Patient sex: M
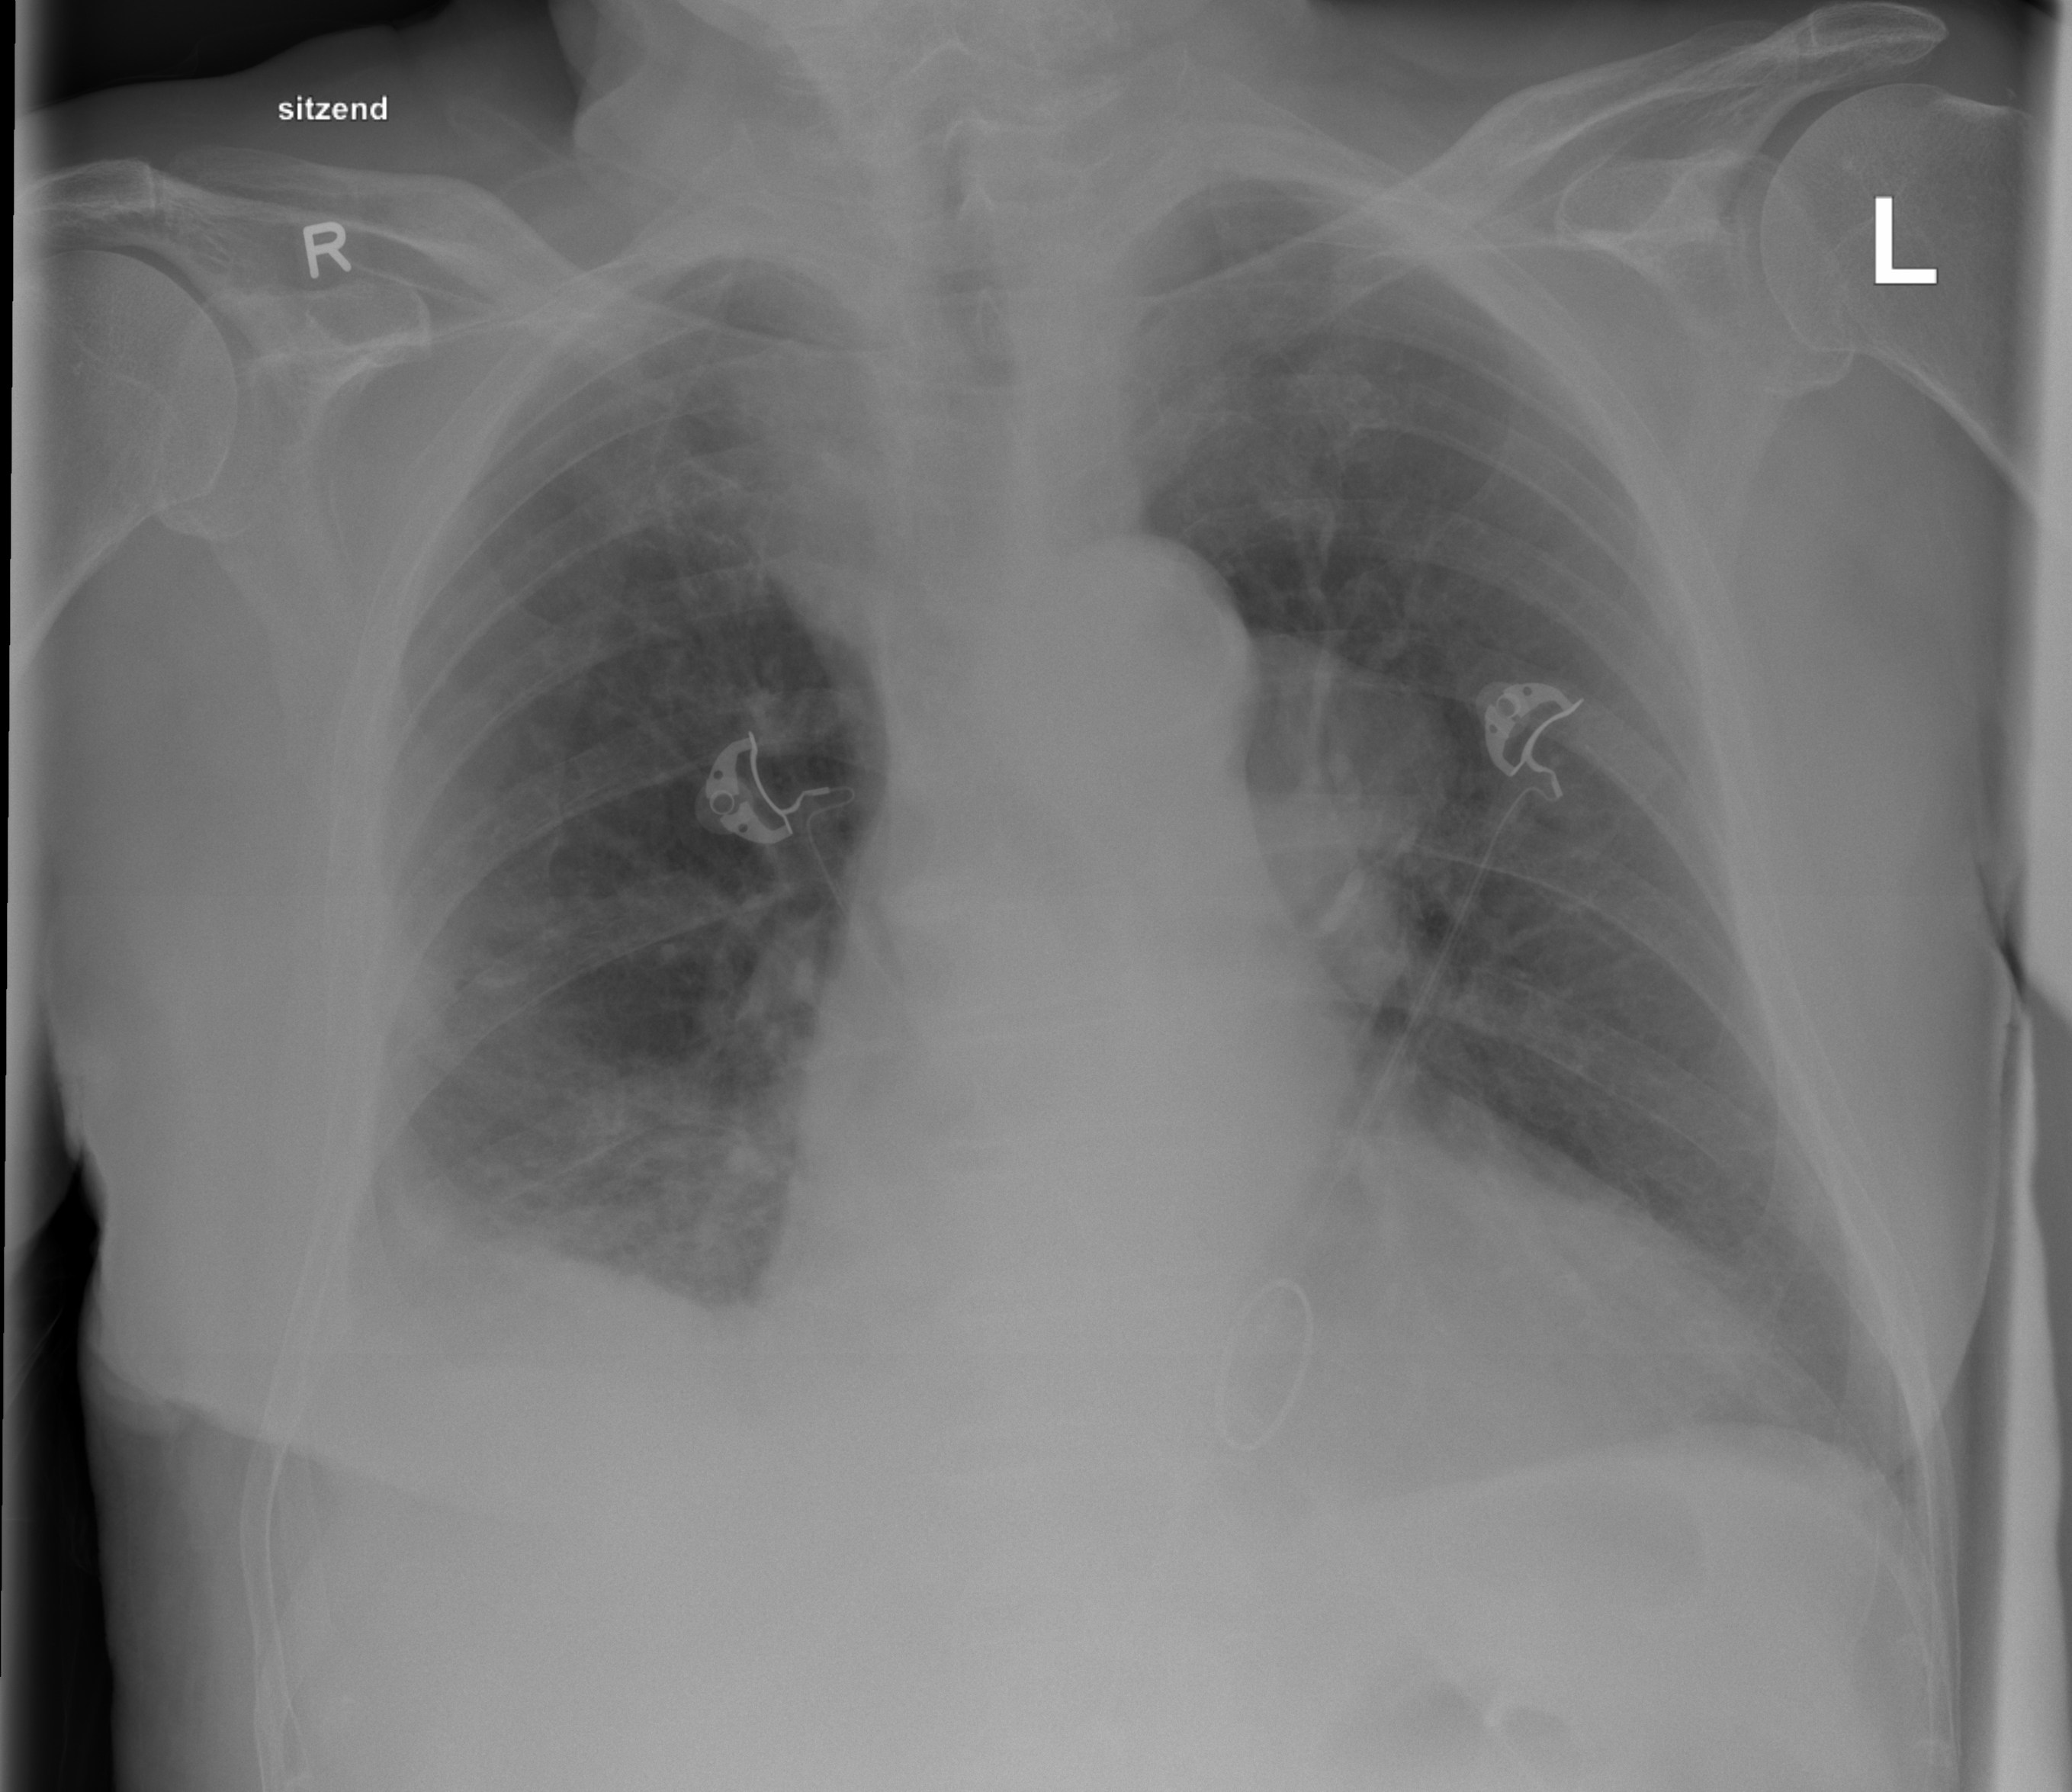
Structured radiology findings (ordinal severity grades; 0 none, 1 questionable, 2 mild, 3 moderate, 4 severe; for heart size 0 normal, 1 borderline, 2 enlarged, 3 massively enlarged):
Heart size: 2
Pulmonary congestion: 0
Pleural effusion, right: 2
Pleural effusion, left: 2
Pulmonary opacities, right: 2
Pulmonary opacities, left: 0
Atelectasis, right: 2
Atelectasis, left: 2